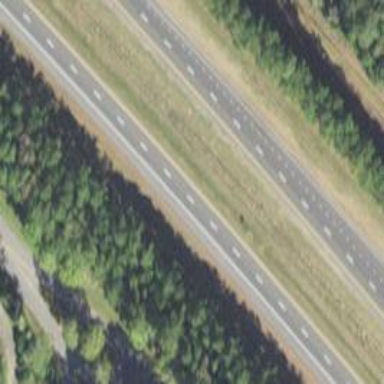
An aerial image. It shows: Asphalt motorway.